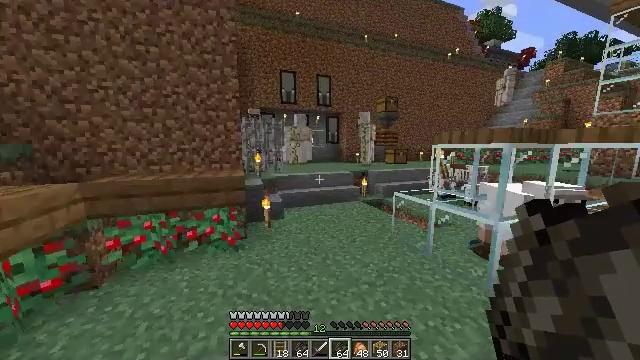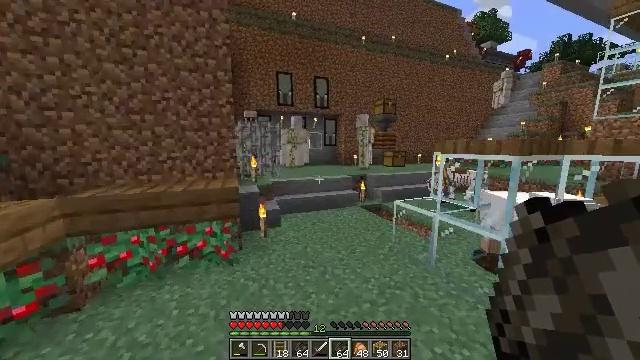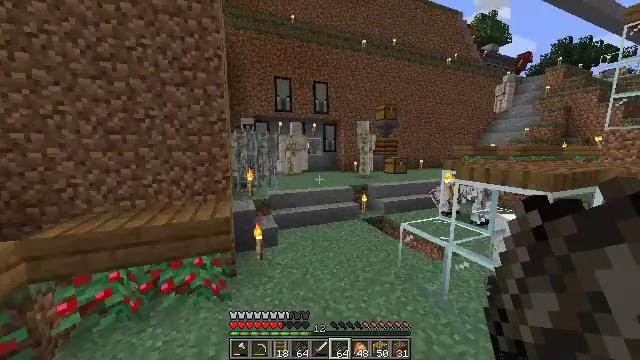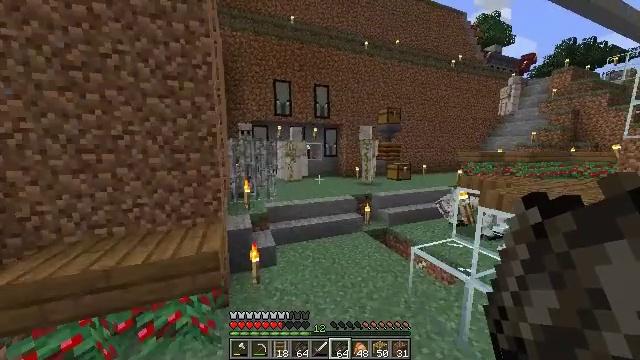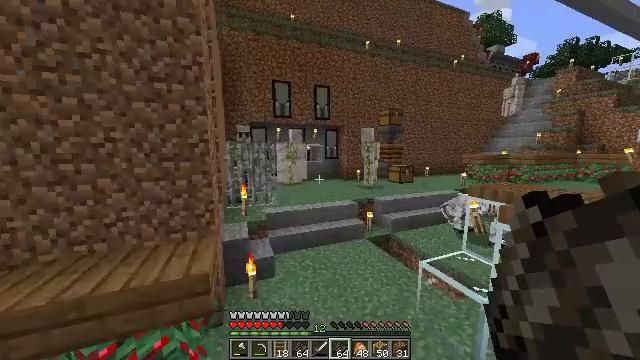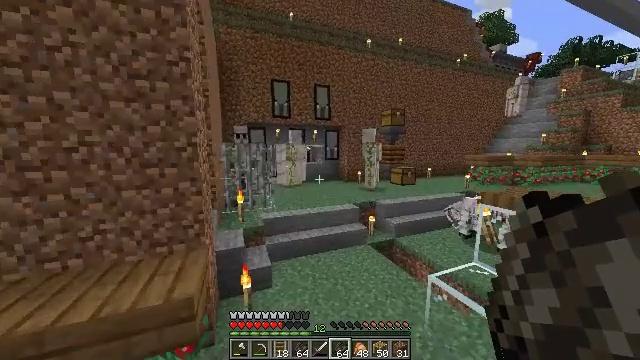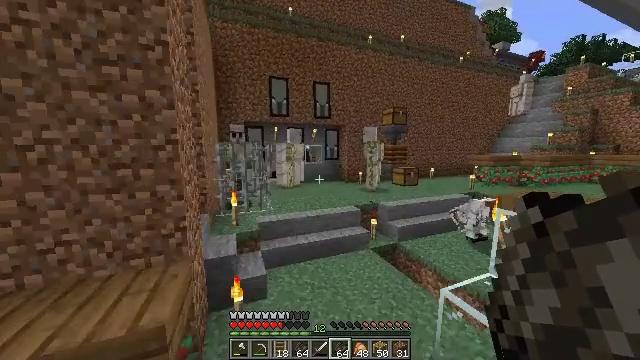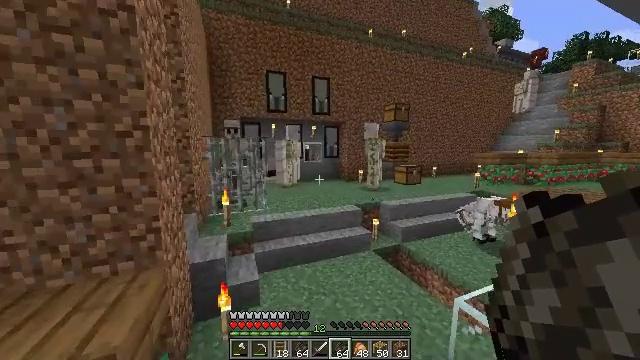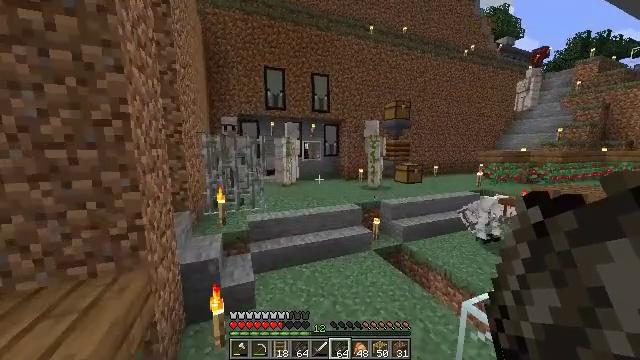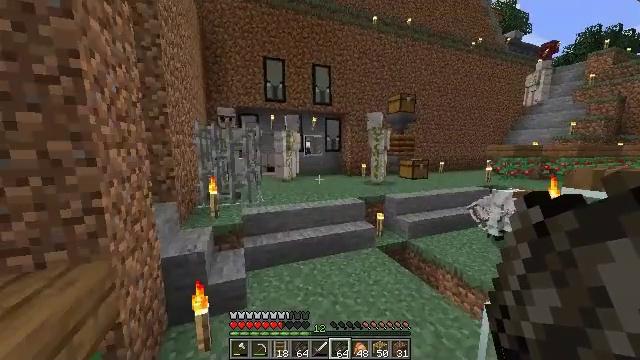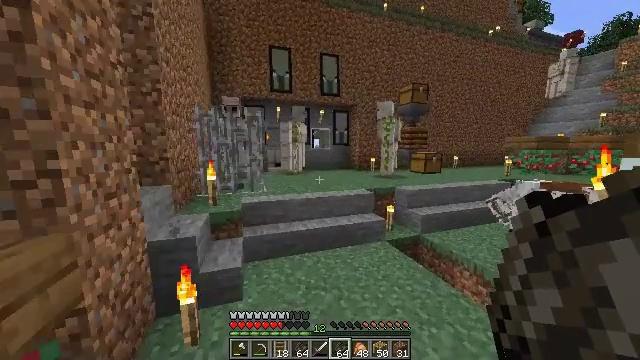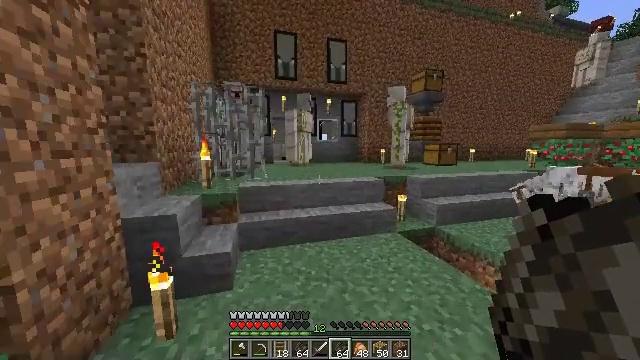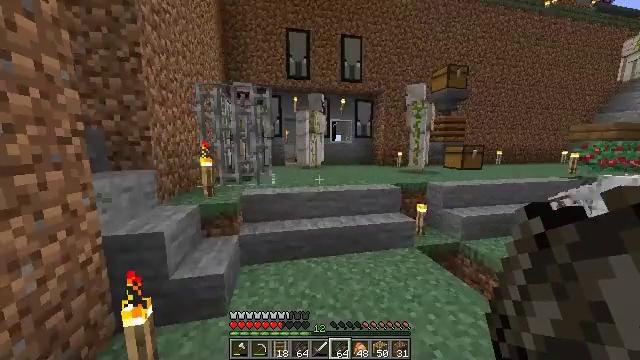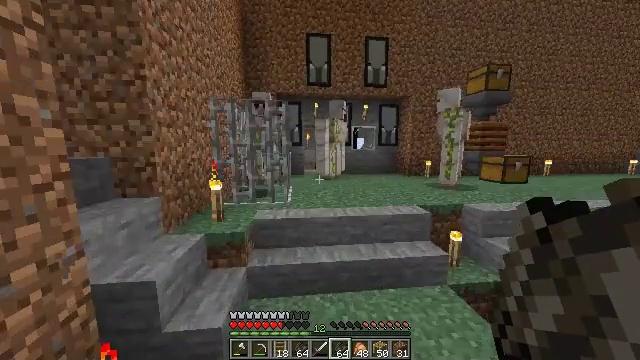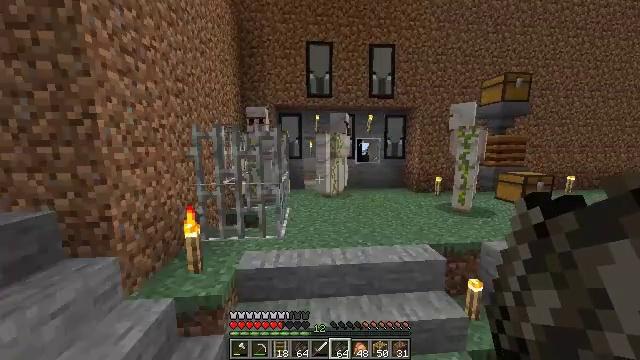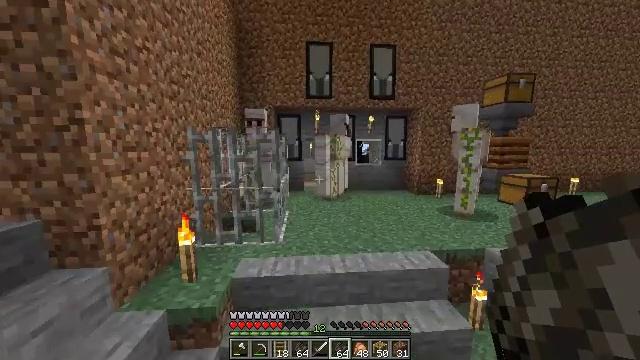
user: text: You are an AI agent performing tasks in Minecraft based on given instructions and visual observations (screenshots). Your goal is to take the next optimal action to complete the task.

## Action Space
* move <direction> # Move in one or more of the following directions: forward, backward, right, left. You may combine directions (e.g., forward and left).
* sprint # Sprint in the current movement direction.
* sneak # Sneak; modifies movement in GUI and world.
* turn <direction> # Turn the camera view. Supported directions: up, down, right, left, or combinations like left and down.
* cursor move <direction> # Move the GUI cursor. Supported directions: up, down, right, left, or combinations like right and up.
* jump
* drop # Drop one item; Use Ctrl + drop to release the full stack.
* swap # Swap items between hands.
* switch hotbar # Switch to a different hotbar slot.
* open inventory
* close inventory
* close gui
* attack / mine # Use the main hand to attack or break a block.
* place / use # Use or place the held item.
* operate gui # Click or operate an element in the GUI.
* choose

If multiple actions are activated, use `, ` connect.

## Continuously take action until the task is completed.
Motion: motion action
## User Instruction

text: Turn kelp into a dried kelp block at the crafting table.
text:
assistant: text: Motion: move forward, sprint, jump
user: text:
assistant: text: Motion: move forward, sprint, jump
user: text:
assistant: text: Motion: move forward, sprint, jump
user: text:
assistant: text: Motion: move forward and move right, jump
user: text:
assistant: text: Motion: move forward and move right, jump
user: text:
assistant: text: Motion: move forward and move right, jump
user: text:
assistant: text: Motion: move forward and move right, jump
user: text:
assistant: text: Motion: move forward and move right, sprint, jump
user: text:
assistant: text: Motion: move forward and move right, sprint, jump
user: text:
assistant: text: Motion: move forward, sprint, turn left, jump
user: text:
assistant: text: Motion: move forward, sprint, turn left, jump
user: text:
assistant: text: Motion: move forward, sprint, turn left, jump
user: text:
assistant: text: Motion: move forward, turn left, jump
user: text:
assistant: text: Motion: move forward, turn left, jump
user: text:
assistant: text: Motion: move forward, jump
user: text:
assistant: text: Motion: move forward, jump
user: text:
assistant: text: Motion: move forward, jump
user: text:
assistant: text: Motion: move forward, sprint, jump
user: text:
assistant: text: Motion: move forward, sprint, turn left, jump
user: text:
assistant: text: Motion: move forward, sprint, turn left, jump
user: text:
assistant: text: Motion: move forward, sprint, jump
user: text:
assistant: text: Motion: move forward, sprint, jump
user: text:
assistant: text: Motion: move forward, sprint, jump
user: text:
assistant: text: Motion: move forward, jump
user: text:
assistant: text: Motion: move forward, jump
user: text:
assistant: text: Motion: move forward, turn left, jump
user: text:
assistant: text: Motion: move forward, turn left, jump
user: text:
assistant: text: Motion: move forward, sprint, jump
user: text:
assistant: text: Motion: move forward, sprint, jump
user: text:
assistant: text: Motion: move forward, sprint, jump